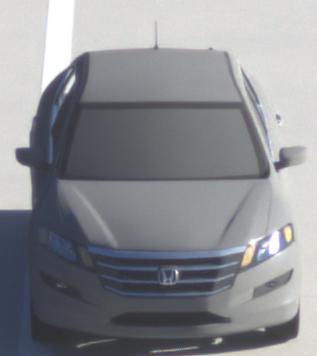
Make: Honda
Model: Crosstour
Detailed model: -
Model produced from: 2009
Model produced until: 2012
Doors: 4
Color: gray
Road condition: dry road
Daytime: sunrise or sunset
Contrast: medium contrast